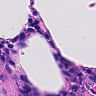
Metastatic tissue present: no